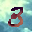
Label: 3